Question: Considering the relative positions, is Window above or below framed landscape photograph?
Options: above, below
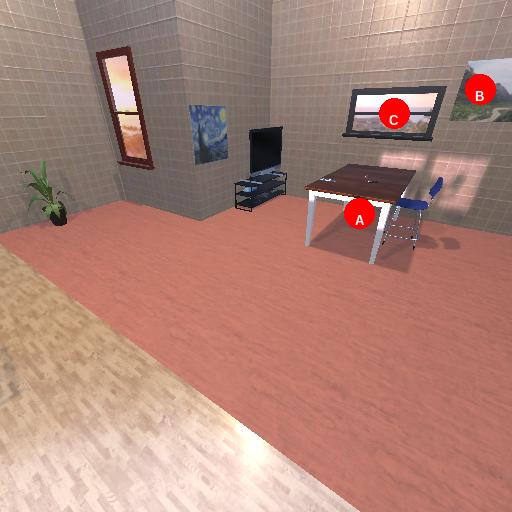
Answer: above